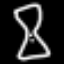
Label: hourglass